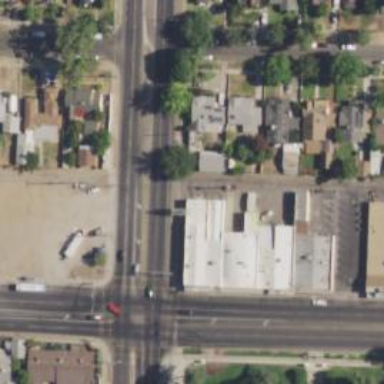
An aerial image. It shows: Alley classified as service road.